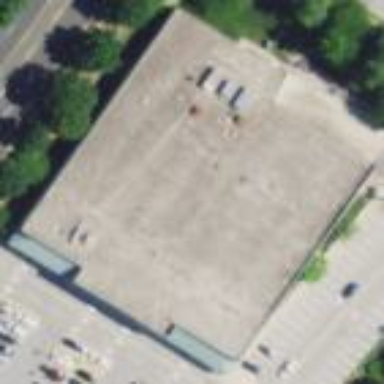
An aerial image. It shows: Retail building housing supermarket.